Question: Im creating a webshop for someone ,using NopCommerce 3.00.
The client wants to insert productvariants with some custom fields like: ean code, length, etc. These values dont need to be shown on the front-end page, only the back-end.
I googled a lot to find a solution for this problem and found the: Product specification value mod. The problem is that it isn't compatible with NopCommerce 3.00.
Other ways I could think of are renaming some default unused fields by modifying source code or by adding custom fields in the source code.
Source: <URL>
Should I pick one of the methods mentioned above, or is there a easier way of achieving this?
Can someone help me out what to choose or how I could solve this problem the easiest way? I think modifying or adding code will give me a disadventage when a newer version of NopCommerce gets released and I would like to update NopCommerce.
The fields will be used for exporting to a excel sheet.
I want to add custom fields in screen below(productvariants):

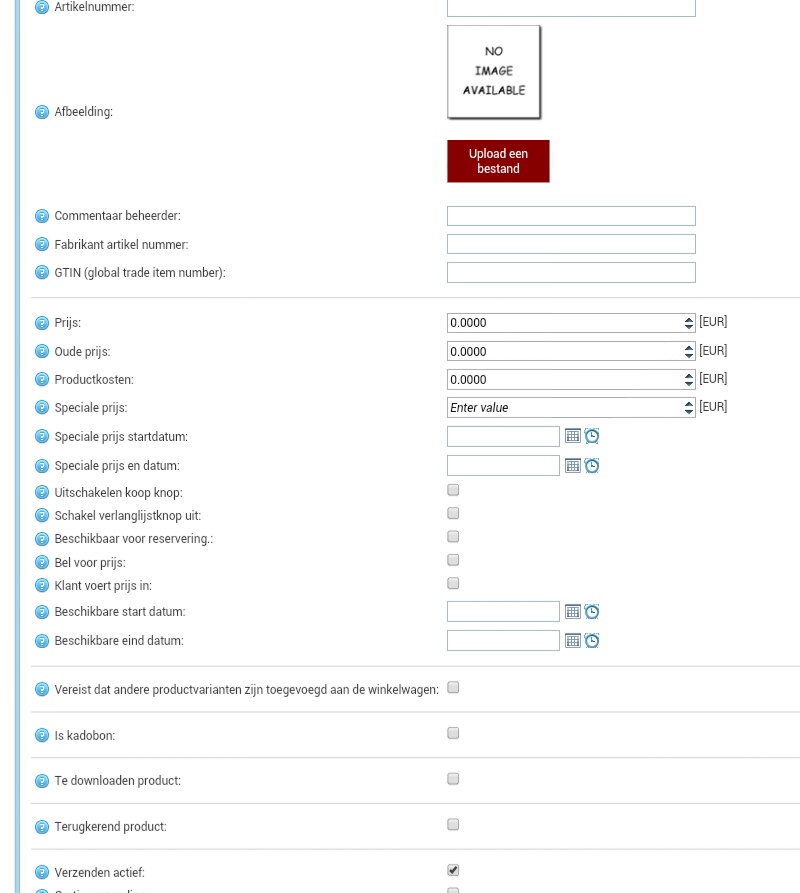
Answer: I think its better that you modify the code and keep it in a file at separate location, if new version comes in, you just put your code in that one.
If you take up a module, first is you will have to take a good enough time to understand it and modify it, is the module code in MVC or ASP.NET? and than introducing it on the product variant screen will be another tough job for you, so I suggest better go with modifying the existing code.